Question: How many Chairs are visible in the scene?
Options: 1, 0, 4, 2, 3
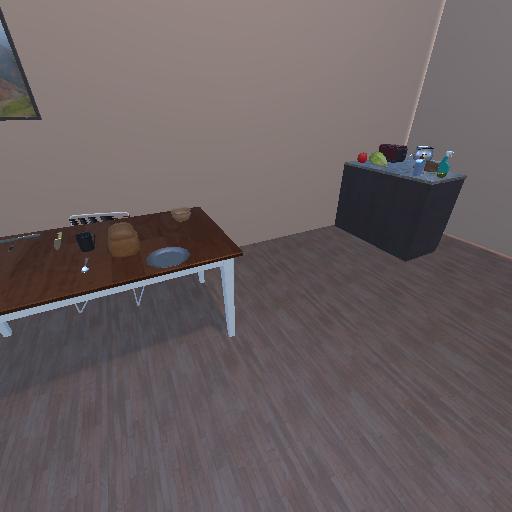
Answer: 1